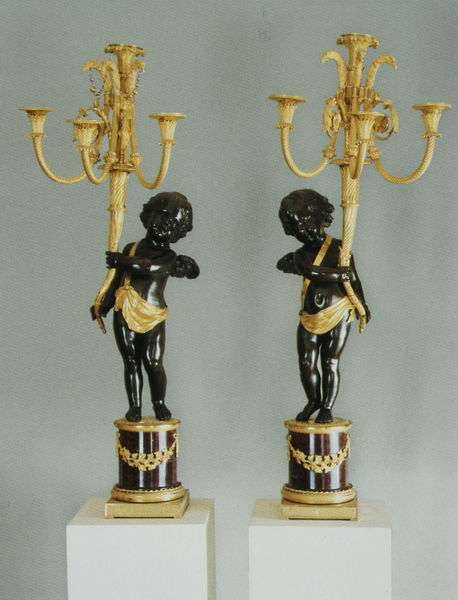
Titel: Kandelaber-Paar
Standort: St. Petersburg
Institution: Schloss Pawlowsk
Schlagwörter: dunkel, flügel, fuß, kopf, lendenschurz, schatten, umhang, weiß, gelb, menschen, elegant, frankreich, geschwungen, grau, hell, hintergrund, holz, köpfe, licht, marmor, schmuck, schwarz, säule, säulen, blick, tuch, ornament, alt, jung, arm, arme, barock, halten, mensch, sockel, tragen, füllhorn, fünf, auge, figur, gold, haare, drei, kind, paar, girlande, locken, schön, kinder, engel, putte, putto, skulptur, statue, beine, schärpe, goldfarben, zwei, jungen, knaben, klein, figuren, dekoration, jugendstil, symmetrie, glanz, dekor, verzierung, kerze, glänzend, kerzen, leuchter, metall, bronze, plastik, plinthe, podest, junge, bauchnabel, foto, photographie, neger, gang, halterung, lendentuch, porzellan, vergoldet, scharz, kranz, lorbeer, trommel, säulchen, girlanden, photo, kunstgewerbe, kerzenständer, kerzenhalter, kerzenleuchter, skulpturen, statuen, farbfoto, ständer, halter, mohr, scherpen, basis, zierde, statuetten, filigran, putten, träger, putti, zierrat, verzierungen, kuben, vergoldung, kandelaber, wertvoll, armleuchter, bildhauer, feston, ghirlande, barok, geischt, trommeln, fgur, mohren, louis xvi, schmiedekunst, mauren, photos, festoni, studioaufnahme, obsidian, girandole, kerzenhalterpaar, leuchtre, mor, mohre, fu´, golr, marmpr, kerzenleuchter putten, kereze, kerzan, engelskinder